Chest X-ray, PA view. Patient: 27 years old, sex F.
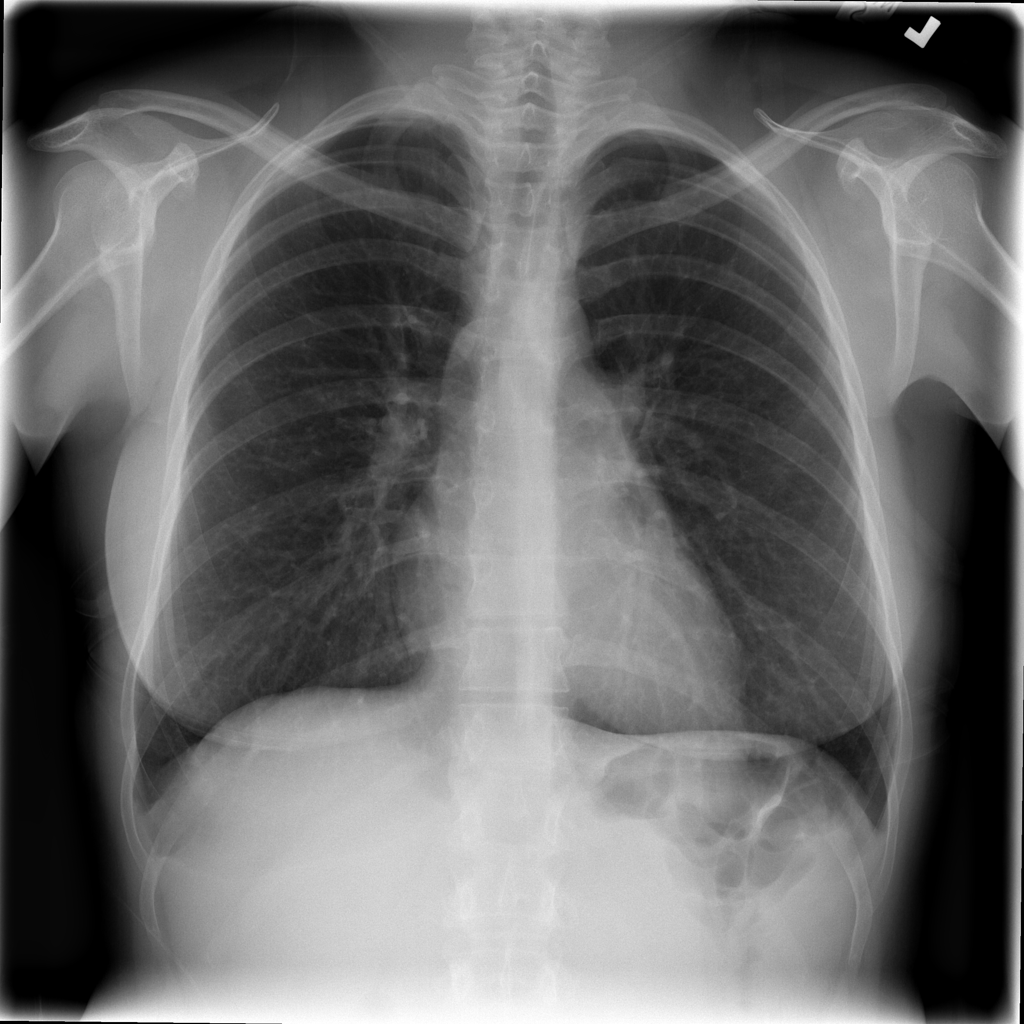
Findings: No Finding